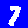
Digit: 7